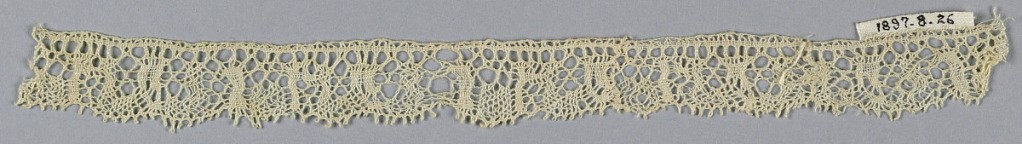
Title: Fragment
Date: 17th century
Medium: linen Technique: bobbin lace
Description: Narrow scalloped border with confused geometric design.